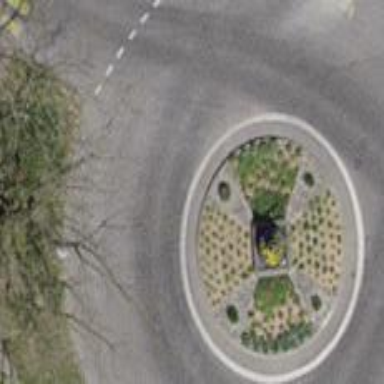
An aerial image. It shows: Residential road with asphalt surface leading to roundabout.